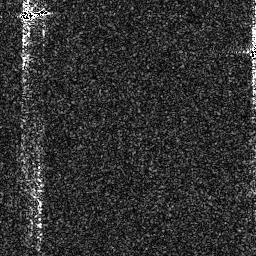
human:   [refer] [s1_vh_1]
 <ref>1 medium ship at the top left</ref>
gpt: <box>[[6, 1, 19, 8, 0]]</box>